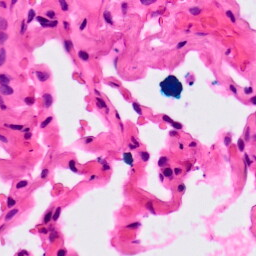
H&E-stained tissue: Lung